Brain MRI, t1w sequence, axial 2D slice.
Patient: age 39, sex F, weight 95 kg, height 1.95 m
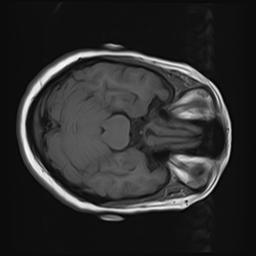